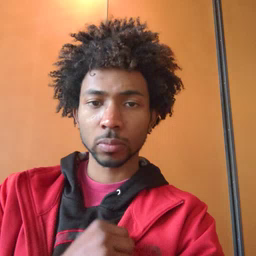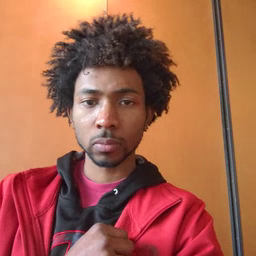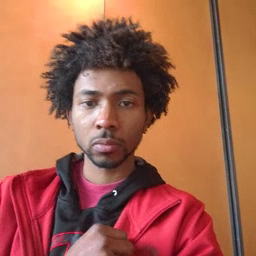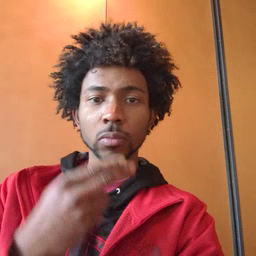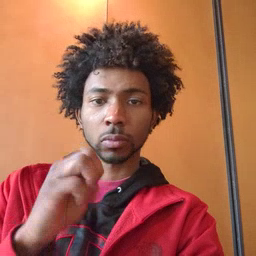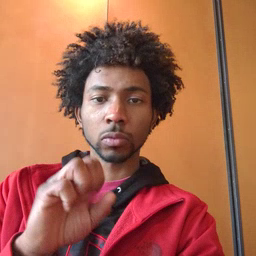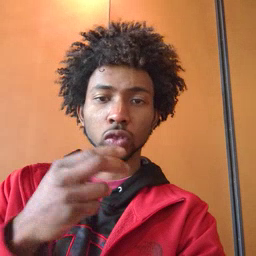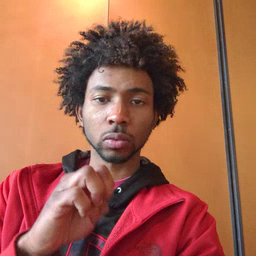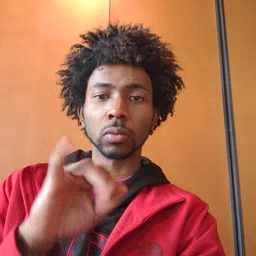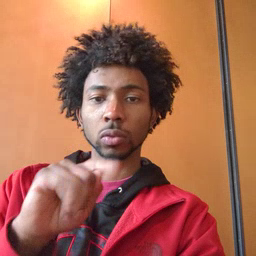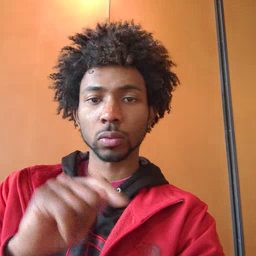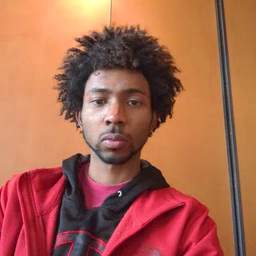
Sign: hesheit